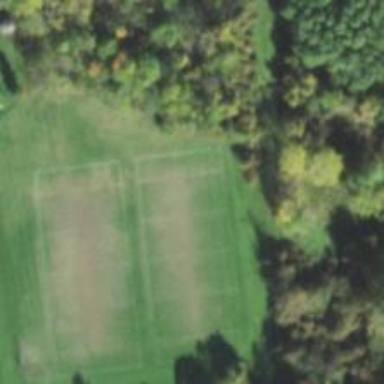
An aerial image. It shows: Baseball pitch for leisure and sports activities.